Question: I'm trying to do Horizontal scrolling on iOS using AutoLayout programmatically. Here's the link to my <URL> I'm trying to add another 'NewsSection' to the next page but I'm not sure how to do it. Here's the code I'm working on.
'''
- (void) setupNewsView
{
UIView *newsView = [[NewsSection alloc] initWithFrame:CGRectZero];
newsView.backgroundColor = [UIColor redColor];
UIView *anotherNewsView = [[NewsSection alloc] initWithFrame:CGRectZero];
anotherNewsView.backgroundColor = [UIColor blueColor];
self.scrollView.translatesAutoresizingMaskIntoConstraints = NO;
newsView.translatesAutoresizingMaskIntoConstraints = NO;
anotherNewsView.translatesAutoresizingMaskIntoConstraints = NO;
self.scrollView.pagingEnabled = YES;
[self.scrollView addSubview:newsView];
[self.scrollView addSubview:anotherNewsView];
NSDictionary *viewsDict = @{ @"newsView": newsView, @"anotherNewsView": anotherNewsView };
[self.scrollView addConstraints:[NSLayoutConstraint constraintsWithVisualFormat:@"H:|[newsView]|"
options:NSLayoutFormatAlignAllTop | NSLayoutFormatAlignAllBottom
metrics:nil
views:viewsDict]];
[self.scrollView addConstraints:[NSLayoutConstraint constraintsWithVisualFormat:@"V:|[newsView]|"
options:0
metrics:nil
views:viewsDict]];
[self.scrollView addConstraint:[NSLayoutConstraint constraintWithItem:newsView
attribute:NSLayoutAttributeWidth
relatedBy:NSLayoutRelationEqual
toItem:self.scrollView
attribute:NSLayoutAttributeWidth
multiplier:1.0f
constant:0.0f]];
[self.scrollView addConstraint:[NSLayoutConstraint constraintWithItem:newsView
attribute:NSLayoutAttributeHeight
relatedBy:NSLayoutRelationEqual
toItem:self.scrollView
attribute:NSLayoutAttributeHeight
multiplier:1.0f
constant:0.0f]];
[self.scrollView addConstraints:[NSLayoutConstraint constraintsWithVisualFormat:@"V:|[anotherNewsView(200)]|" options:0 metrics:nil views:viewsDict]];
[self.scrollView addConstraints:[NSLayoutConstraint constraintsWithVisualFormat:@"H:|[anotherNewsView(100)]|" options:0 metrics:nil views:viewsDict]];
[self.scrollView setContentSize:CGSizeMake(self.scrollView.frame.size.width * 2, self.scrollView.frame.size.height)];
'''
Right now the app looks like this. What I want is user should be able to scroll to the right and see the blue screen. What constraint do I need to add?

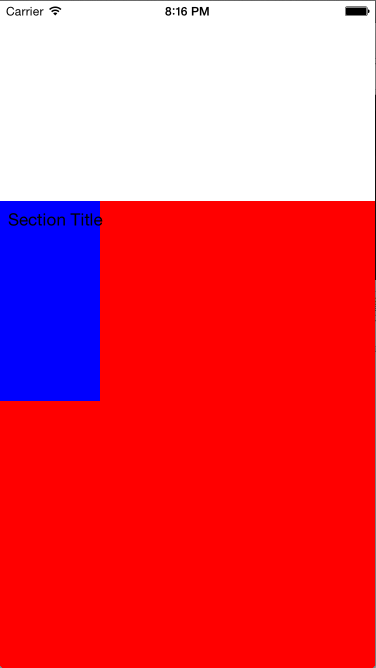
Answer: The constraints you have set the blue view to fill the scroll view AND to be of a fixed width, which causes a conflict. The |s at either end of the constraint string make anotherNewsView hug the bounds of its superview (scrollView).
Try dropping the final |s from your constraints. Also position anotherNewsView to be left-aligned with newsView rather than scrollView.
These constraints should do the trick:
'''
[self.scrollView addConstraints:[NSLayoutConstraint constraintsWithVisualFormat:@"V:|[newsView(500)]" options:0 metrics:nil views:viewsDict]];
[self.scrollView addConstraints:[NSLayoutConstraint constraintsWithVisualFormat:@"H:|[newsView(500)][anotherNewsView(100)]" options:0 metrics:nil views:viewsDict]];
[self.scrollView addConstraints:[NSLayoutConstraint constraintsWithVisualFormat:@"V:|[anotherNewsView(200)]" options:0 metrics:nil views:viewsDict]];
'''